Question: The input element accepts multiple image files, and 'AWS-Amplify's' asynchronous 'Storage.put()' adds them to the preconfigured S3 bucket.
I have attempted a solution of using a 'for in' loop, but it seems to be skipping over the 'try catch' blocks.
'''
<input
type="file"
hidden
multiple
accept="image/*"
onChange={onChange}
/>
'''
'OnChange'
'''
async function onChange(e) {
try {
for (const file of e.target.files) {
console.log("Start of Loop")
await Storage.put(file.name, file, {
metadata: [
{ name: file.name },
{ lastModifiedDate: file.lastModifiedDate },
{ type: file.type },
],
level: "protected",
contentType: "image/*",
});
console.log("End of for loop");
}
} catch (error) {
console.log("Error uploading file: ", error);
}
}
'''

Link to Amplify's 'Storage.put()' information: <URL>
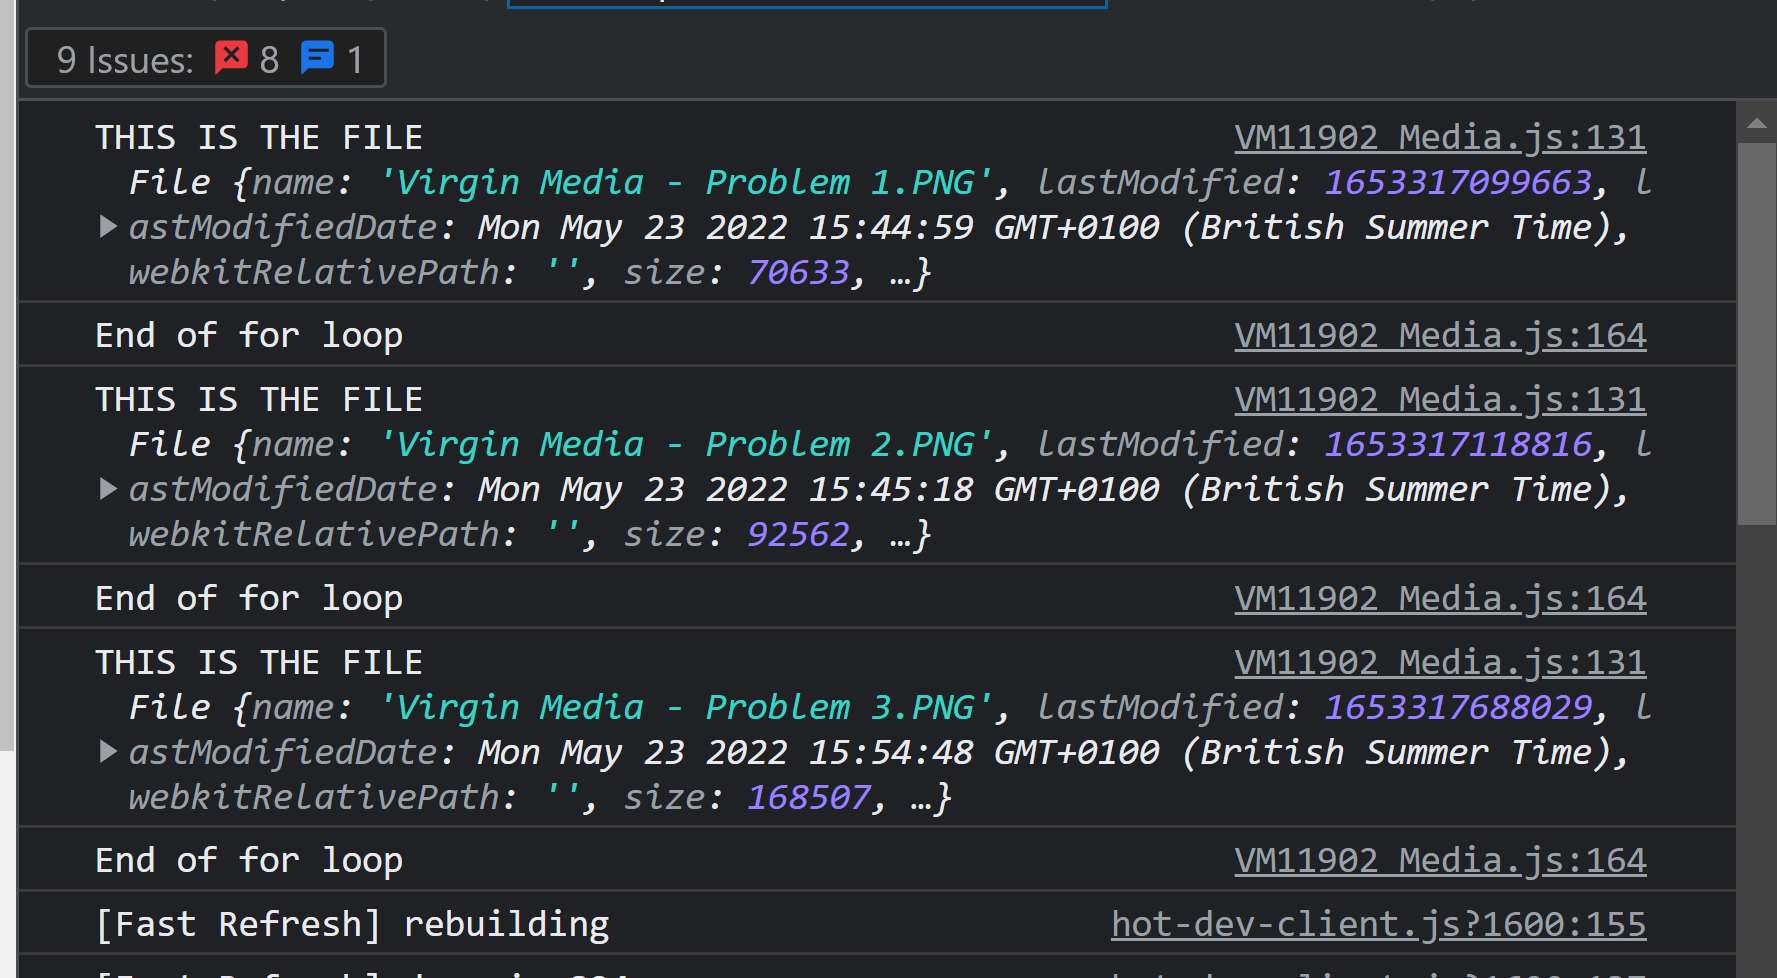
Answer: A simple solution to upload multiple files to S3.
'''
<Button
size={"large"}
component="label"
variant={"outlined"}
sx={{ marginTop: { xs: 2, md: 0 } }}
>
<input
type="file"
hidden
multiple
accept="image/*"
onChange={onChange}
/>
Upload
</Button>
'''
'for in loop'
'''
async function onChange(e) {
for (const file of e.target.files) {
Storage.put(file.name, file, {
level: "protected",
contentType: "image/*",
})
.then((result) => console.log(result))
.catch((err) => console.log(err));;
console.log("End of for loop");
}
}
'''
To read more about how 'Storage.put()' works, go to this link: <URL>